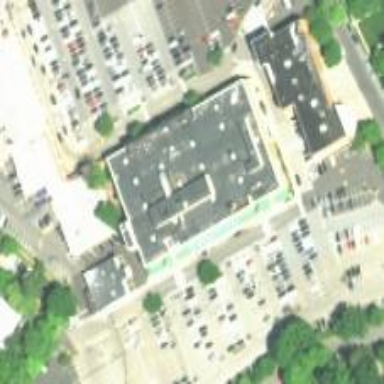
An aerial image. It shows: Building that houses supermarket.